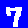
Digit: 7